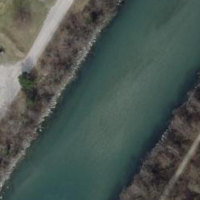
EUNIS habitat code: 15
Species observed at this site:
Rhamnus cathartica